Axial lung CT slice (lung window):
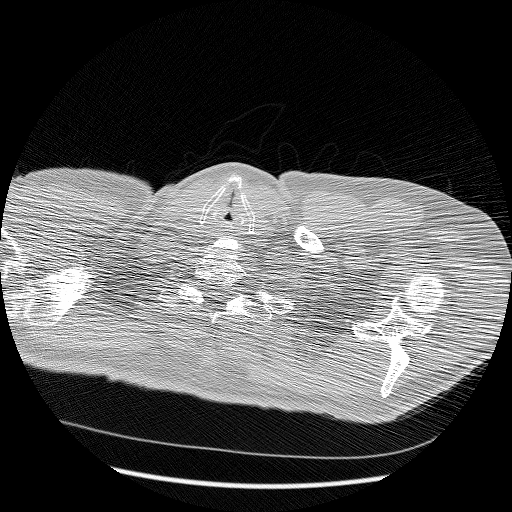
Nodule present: no